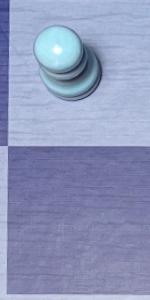
Label: Empty